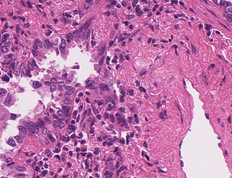
Tumor epithelial tissue: yes
Tumor-associated stroma tissue: yes
Normal tissue: no